Interaction volume radius: 10 \u00c5
Interaction volume height: 10 \u00c5
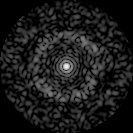
Disorder parameter: 0.8206